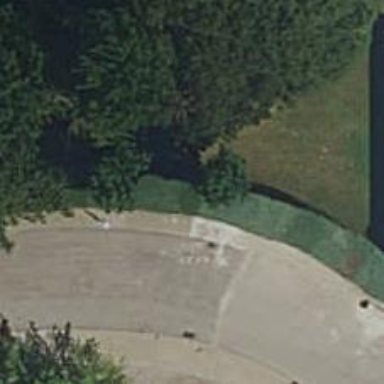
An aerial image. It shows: Hedge barrier.